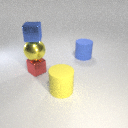
large yellow rubber cylinder to the right of small red metal cube